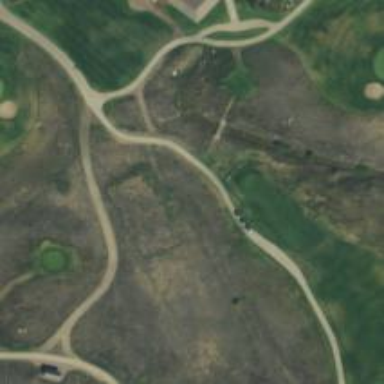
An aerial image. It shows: Footway that serves as golf path.